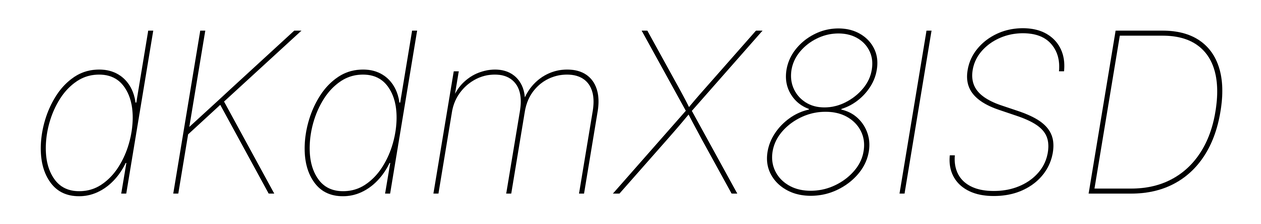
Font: Inter-Italic_Thin_Italic